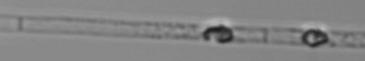
Label: Dactyliosolen_blavyanus